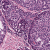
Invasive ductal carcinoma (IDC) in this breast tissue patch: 1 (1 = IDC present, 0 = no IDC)